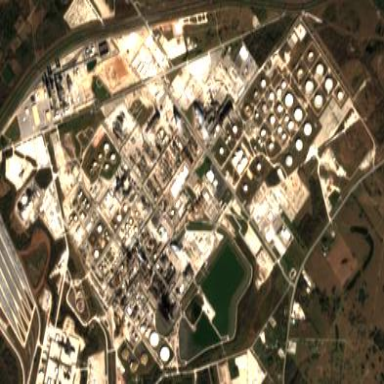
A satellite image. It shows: Industrial area with refinery.